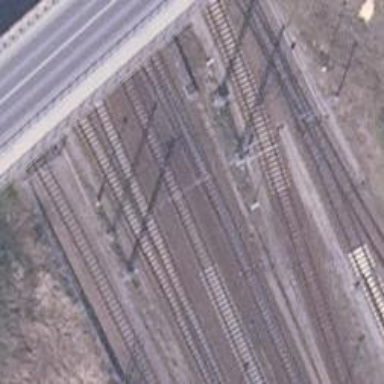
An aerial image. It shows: Railway switch with the turnout on the left side.